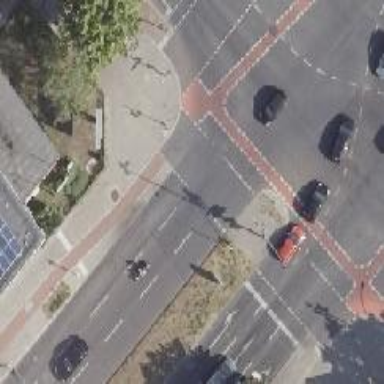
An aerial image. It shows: Traffic island located on footway.